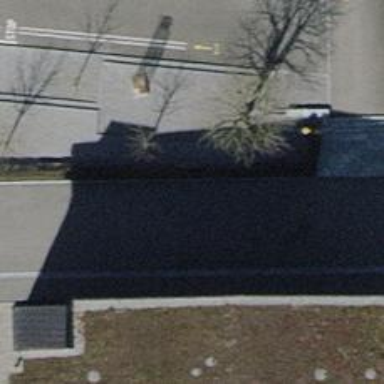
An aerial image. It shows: Bollard barrier.